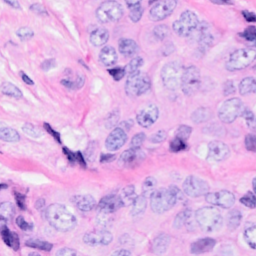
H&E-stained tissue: Breast